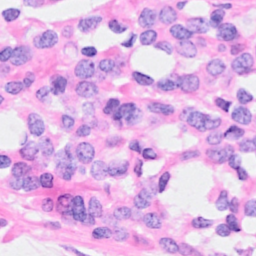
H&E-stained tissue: Breast